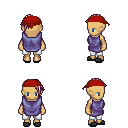
a pixel art fantasy rpg character, female body template, human, tanned skin, chain tabard jacket, white pants, white blonde long mohawk hairstyle, red bandana, gray slippers, four views (front, back, left, right), 2x2 character sprite sheet, small pixel art, hard edges, no anti-aliasing